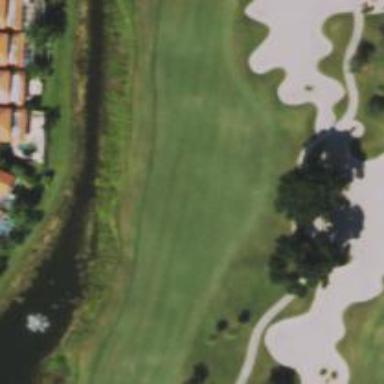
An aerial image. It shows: Golf hole.